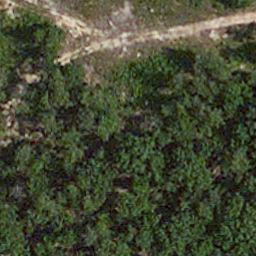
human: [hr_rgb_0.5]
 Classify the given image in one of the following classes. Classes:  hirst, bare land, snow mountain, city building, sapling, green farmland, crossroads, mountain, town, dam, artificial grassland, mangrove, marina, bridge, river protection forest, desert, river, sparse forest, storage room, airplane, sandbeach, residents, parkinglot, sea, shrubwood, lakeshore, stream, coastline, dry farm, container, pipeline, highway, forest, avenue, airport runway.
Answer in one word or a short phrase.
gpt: avenue